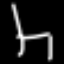
Label: chair